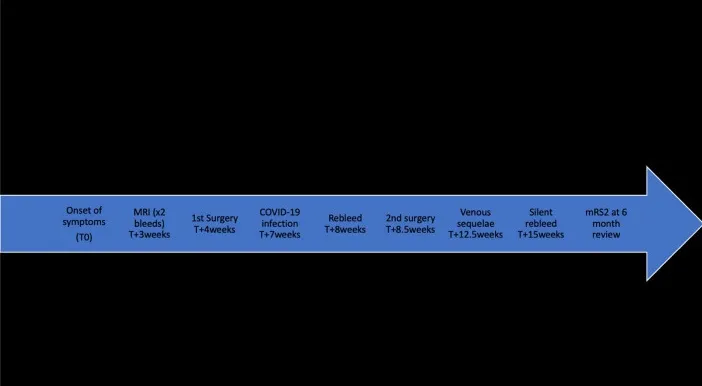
Timeline of clinical course.
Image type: chart (chart)